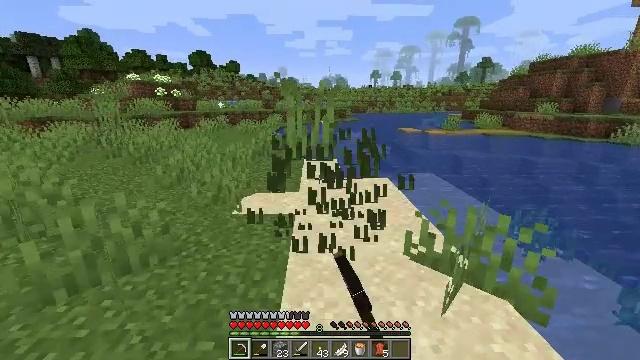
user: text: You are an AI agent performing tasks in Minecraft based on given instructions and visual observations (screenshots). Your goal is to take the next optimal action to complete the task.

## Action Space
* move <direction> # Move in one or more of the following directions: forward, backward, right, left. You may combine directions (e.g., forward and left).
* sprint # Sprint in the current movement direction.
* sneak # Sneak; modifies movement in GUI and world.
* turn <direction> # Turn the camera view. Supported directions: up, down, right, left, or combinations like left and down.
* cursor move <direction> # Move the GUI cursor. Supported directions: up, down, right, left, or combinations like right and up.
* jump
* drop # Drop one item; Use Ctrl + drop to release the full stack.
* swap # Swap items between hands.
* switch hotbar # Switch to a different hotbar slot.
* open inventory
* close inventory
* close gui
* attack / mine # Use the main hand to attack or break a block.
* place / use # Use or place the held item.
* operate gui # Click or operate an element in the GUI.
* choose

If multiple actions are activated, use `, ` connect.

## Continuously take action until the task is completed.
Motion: motion action
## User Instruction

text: Collect tall grass by breaking it.
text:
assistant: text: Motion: no_op